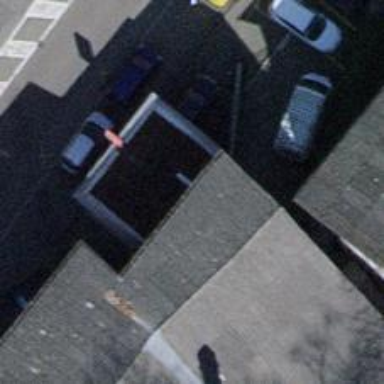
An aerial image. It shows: Gas station.